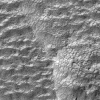
Atmospheric dust classification: not_dusty